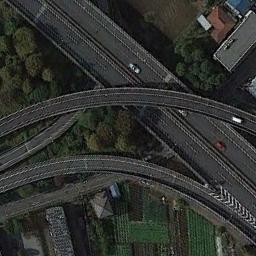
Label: overpass